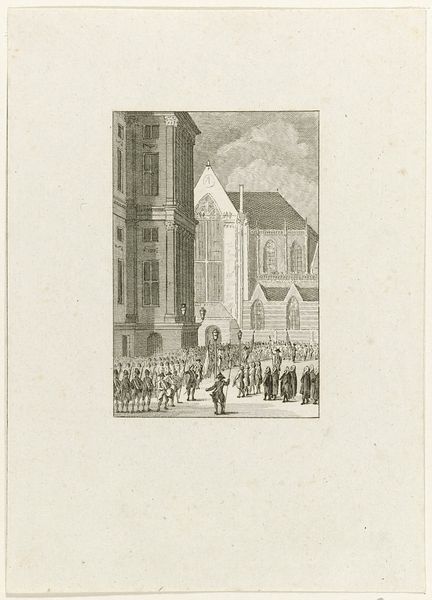
Titel: Aanstelling van twee nieuwe burgemeesters te Amsterdam
Künstler: Reinier Vinkeles
Standort: Amsterdam
Institution: Rijksmuseum
Schlagwörter: maison, gravure, illustration, nuage, nuages, soldats, cathédrale, armure, soldat, armée, grandeur, sacré, bâtiment, grand, vitraux, immense, religieux, cloud, catédrale